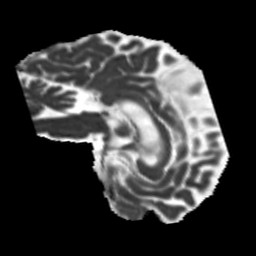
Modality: MD
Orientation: sagittal
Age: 47
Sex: male
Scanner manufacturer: siemens
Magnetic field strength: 3 T
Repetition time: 5.25 s
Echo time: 0.08 s